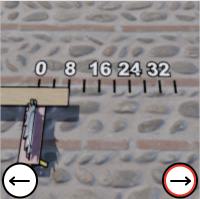
Task: length
Answer: 8
First scale value: 8.0